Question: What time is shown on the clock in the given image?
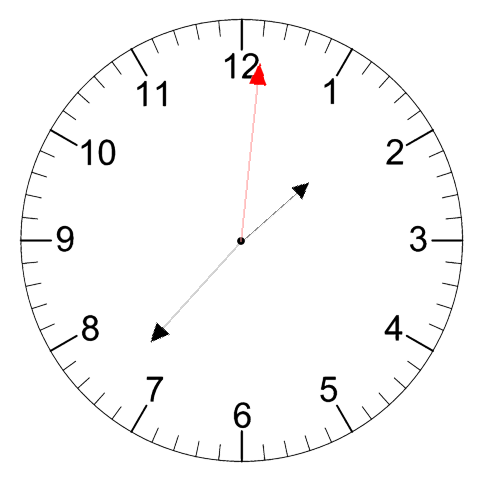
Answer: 01:37:01